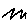
Label: zigzag